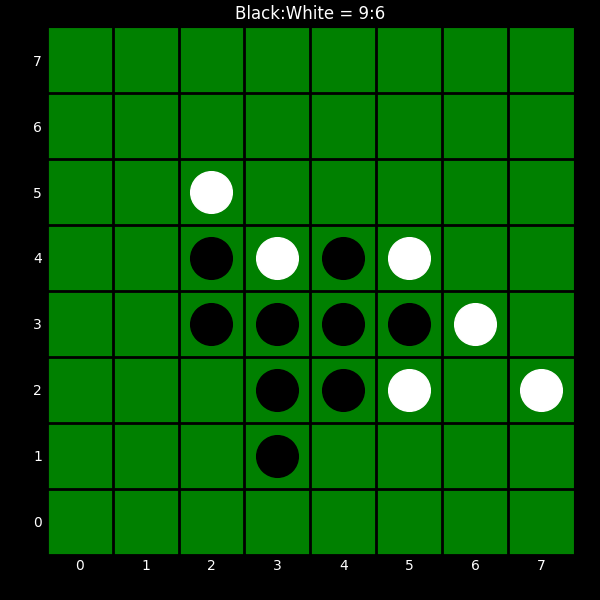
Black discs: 9
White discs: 6